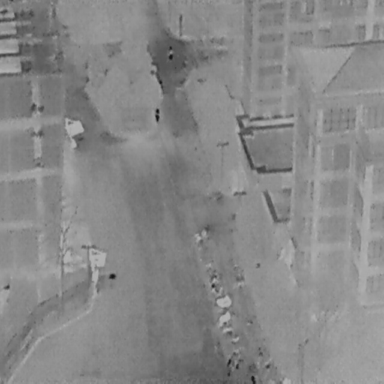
There are two People in the infrared image.